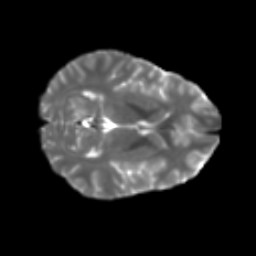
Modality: T2w
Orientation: axial
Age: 23
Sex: female
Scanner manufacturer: ge
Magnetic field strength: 3 T
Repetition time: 7.8 s
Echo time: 0.0606 s